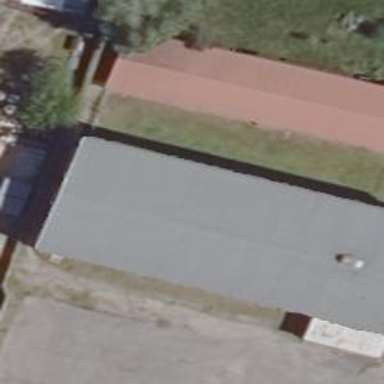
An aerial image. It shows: School.